Question: I want to take user input in numbers and based on that input I want to draw multiple numbers of rectangles on screen using for loop.
This is the image that I want to implement.

thank you in advance.
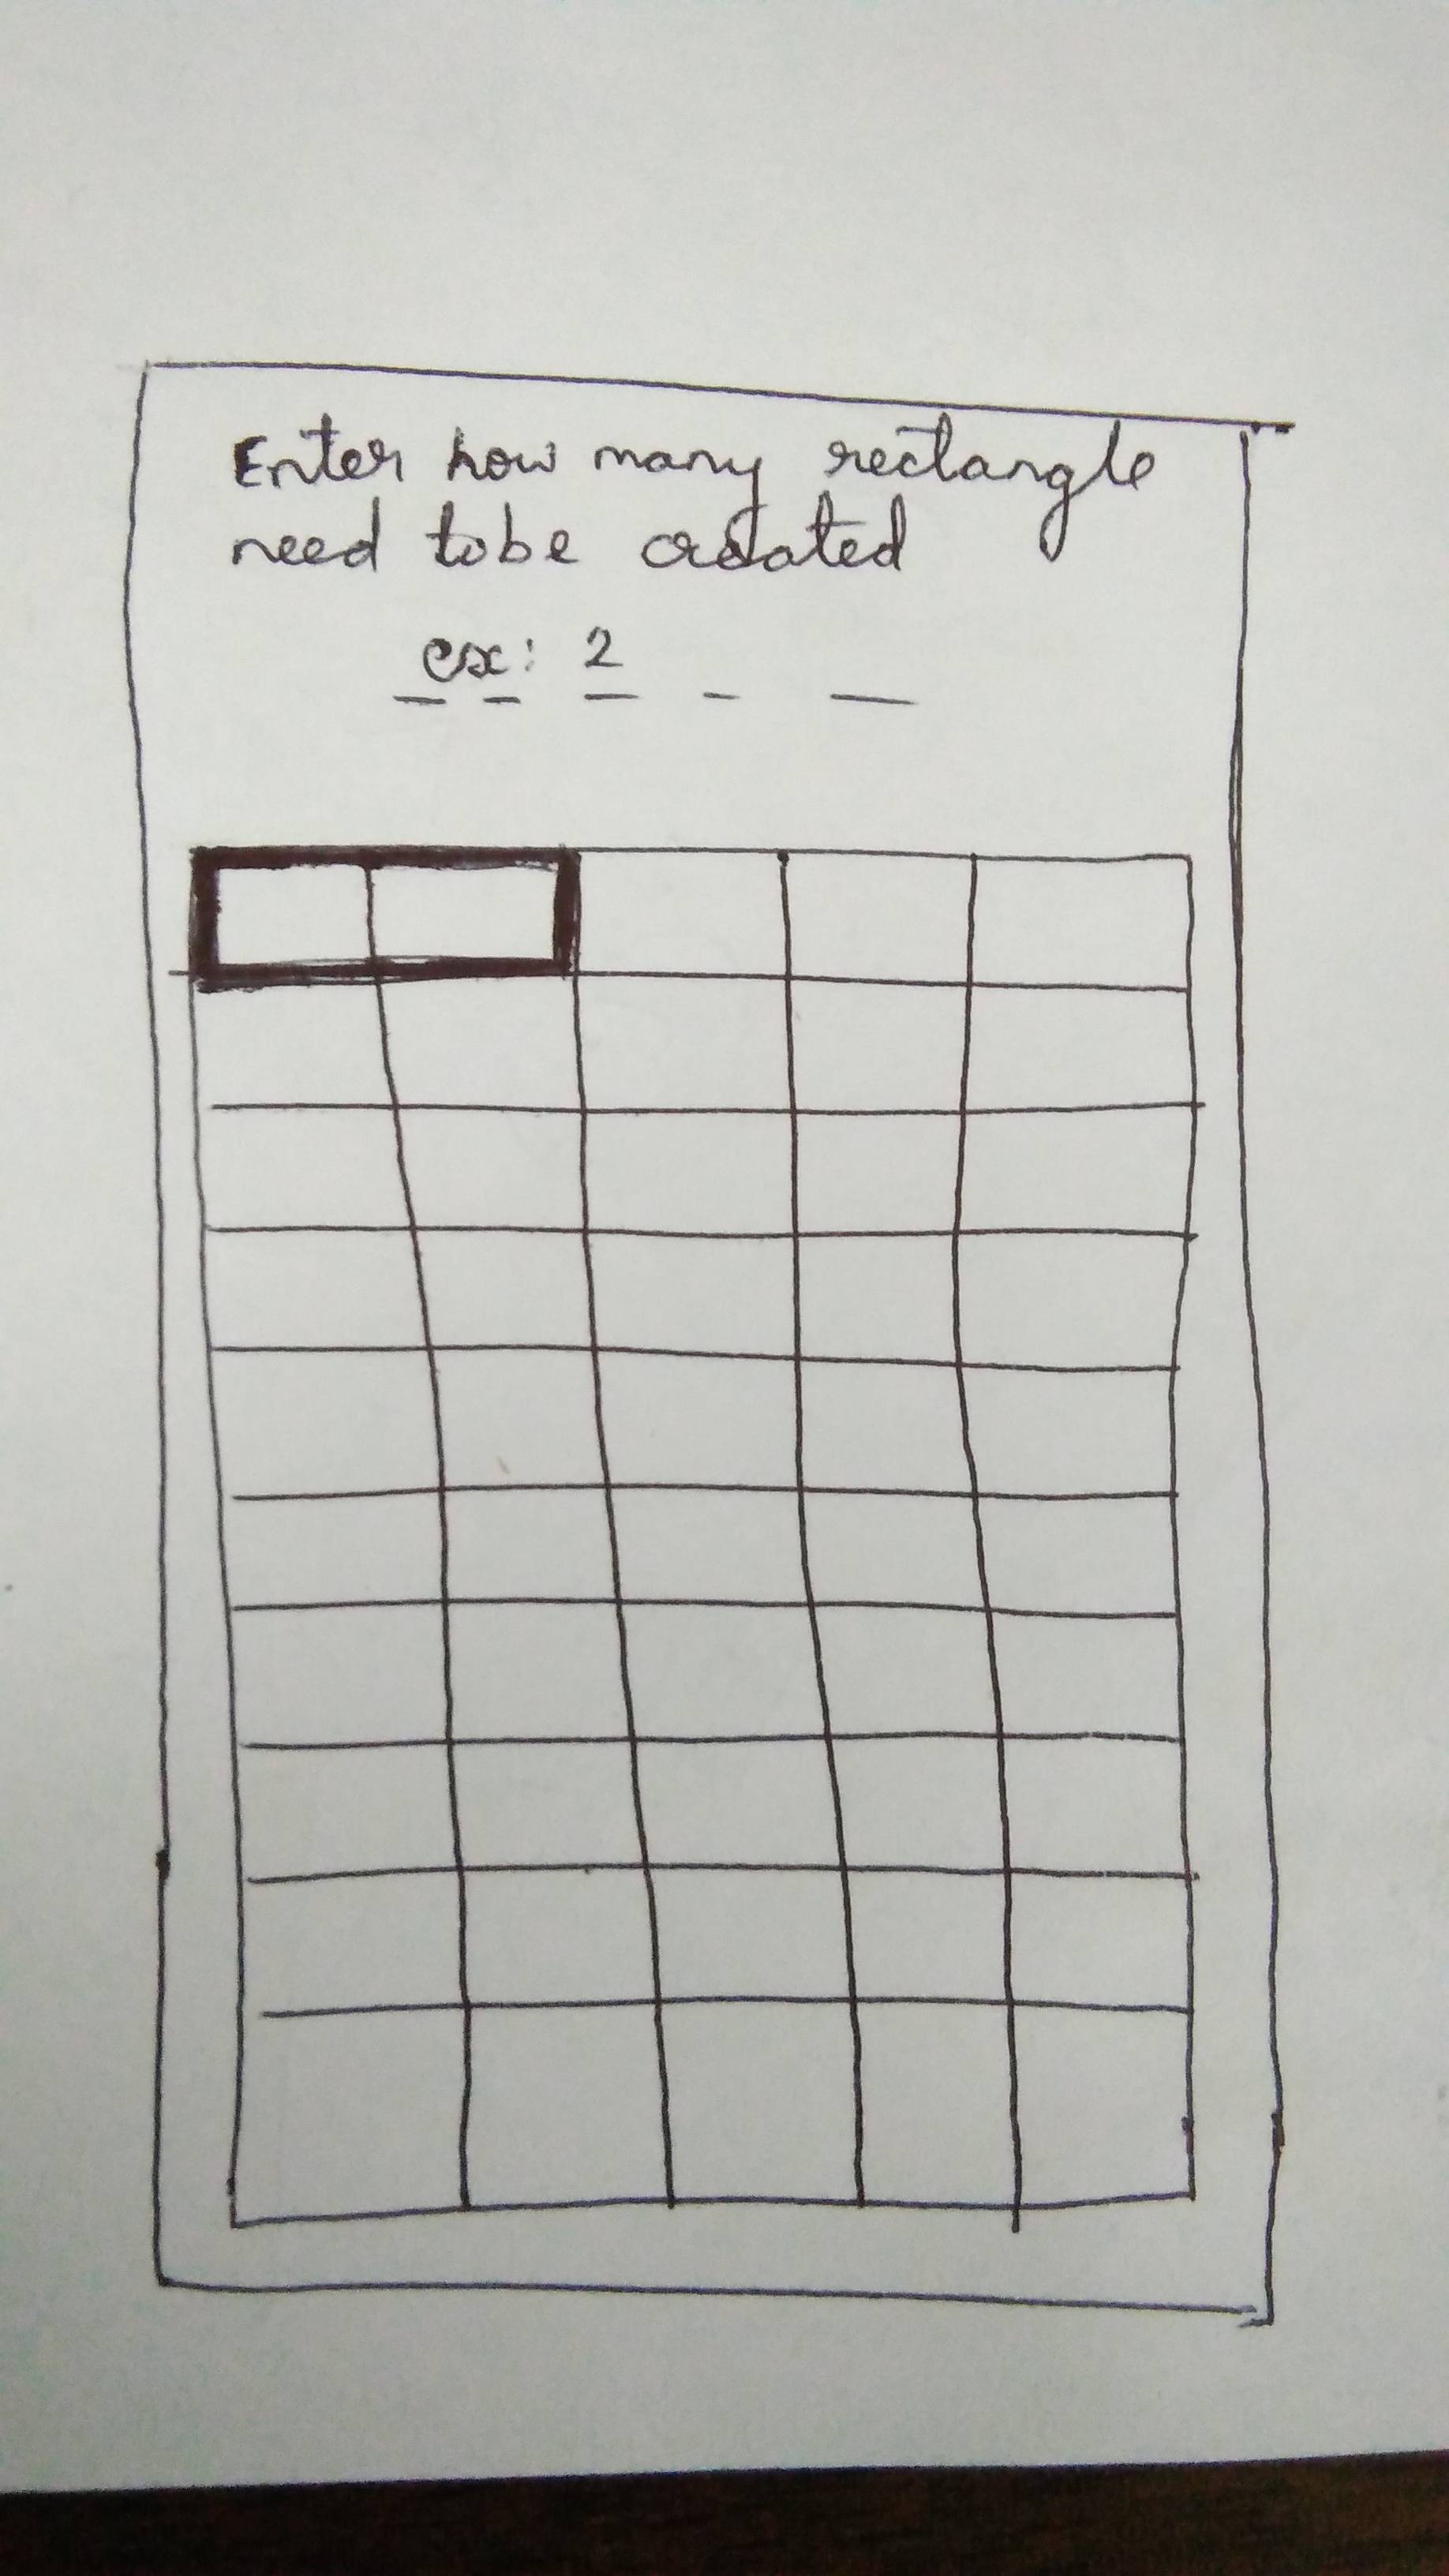
Answer: There are several ways to do this. Probably the simplest way is to draw rects to a canvas using 2 nested for loops, like so:
'''
for (int n = 0; n < numRows; n++){
for (int m = 0; m < numColumns; m++){
canvas.drawRect(leftMargin + m*columnWidth, topMargin + n*rowHeight,
leftMargin + m*columnWidth + width, topMargin + n*rowHeight + height, myPaint);
}
}
'''
where:
'numRows' = # of rows to draw
'numColumns' = # of columns to draw
'leftmargin' = distance from left side of screen to first column
'topMargin' = distance from top of screen to first row
'columnWidth' = width of each column of rects
'rowHeight' = heigth of each row of rects
'width' = width of each rect, if equal to columnWidth there will be no space between rects.
'height' = height of each rect, if equal to rowHeight there will be no space between.
'myPaint' = the Paint object you define for your rects, where you would specify things like color, filled in or outline, opacity, etc.